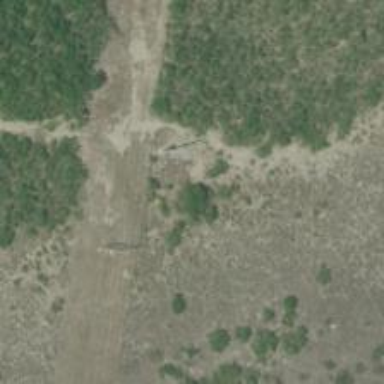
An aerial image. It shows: Power pole.